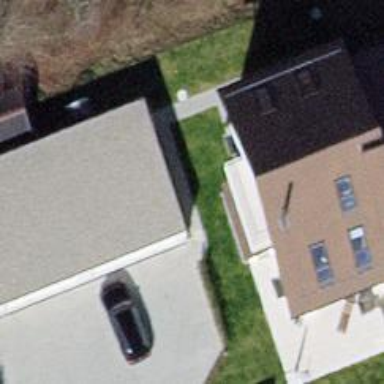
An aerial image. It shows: Group of garages.